Question: I'm looking for the simplest way to output an ordered list (UL -> Li ...) from the entries generated by the script server.php provided with JsTree plugin.

Thx for your lights
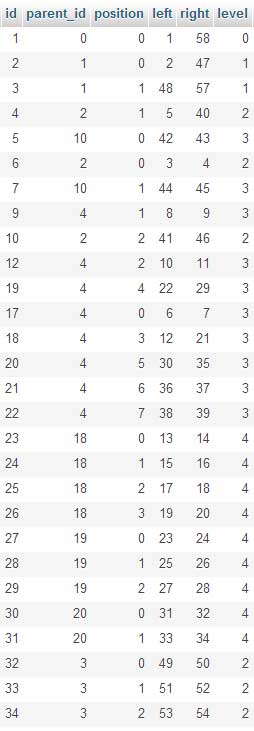
Answer: May be it can help you:
'''
SELECT * FROM table ORDER BY level;
'''
you will receive anything like this:
'''
$a = array(
array('id' => 1, 'parent_id' => 0, 'level' => 0),
array('id' => 2, 'parent_id' => 1, 'level' => 1),
array('id' => 3, 'parent_id' => 1, 'level' => 1),
array('id' => 4, 'parent_id' => 2, 'level' => 2),
array('id' => 5, 'parent_id' => 3, 'level' => 2)
);
'''
Prepare this array:
'''
$prepare = array();
foreach ($a as $record) {
$prepare[$record['id']] = $record;
}
'''
And recursive walking it:
'''
function getTree($array, $id, $level = 0)
{
if ($array[$id]['level'] != $level) {
return;
}
echo '<ul>' . PHP_EOL;
echo '<li>' . $id;
foreach ($array as $data) {
if (($data['parent_id'] === $id)){
getTree($array, $data['id'], $level + 1);
}
}
echo '</li>'. PHP_EOL;
echo '</ul>'. PHP_EOL;
}
getTree($prepare, 1);
'''
It example do return:
'''
<ul>
<li>1<ul>
<li>2<ul>
<li>4</li>
</ul>
</li>
</ul>
<ul>
<li>3<ul>
<li>5</li>
</ul>
</li>
</ul>
</li>
</ul>
'''